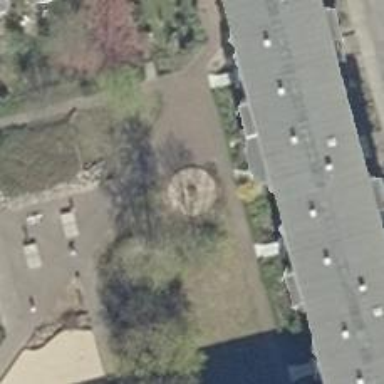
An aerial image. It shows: Playground with springy equipment.